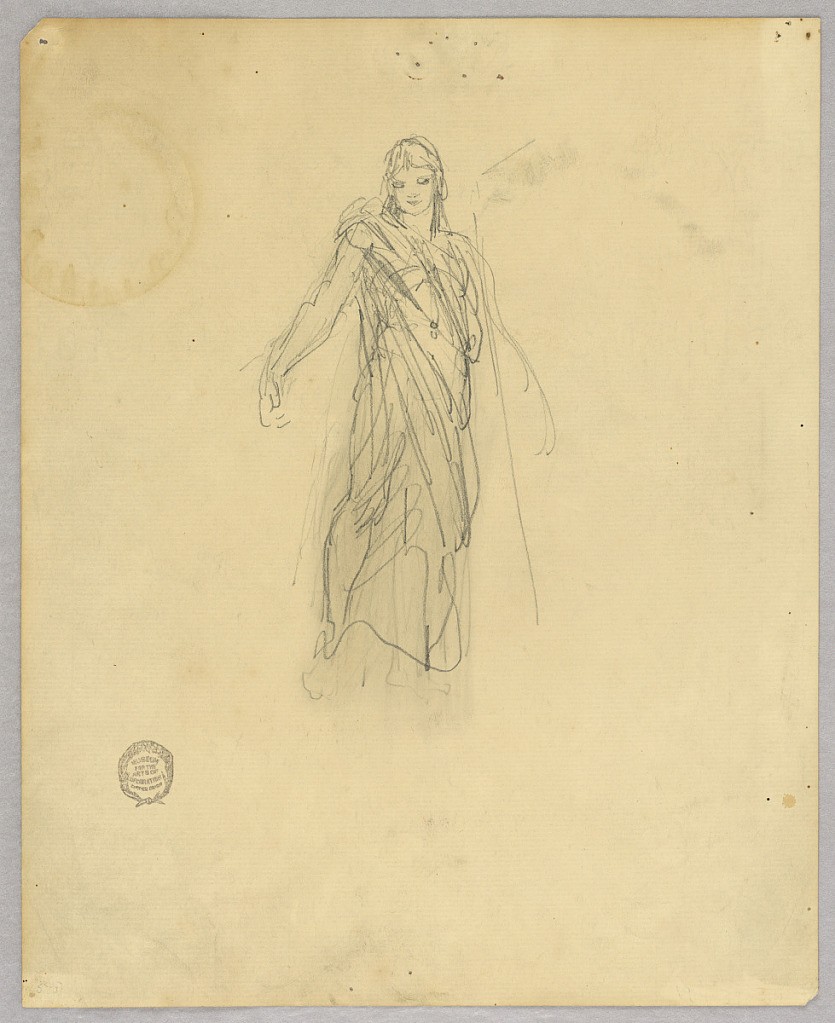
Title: Sketch for Central Figure in the Ascension
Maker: Francis Augustus Lathrop, American, 1849–1909
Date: ca. 1895
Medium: Graphite on laid paper
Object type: Drawing
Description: Standing figure facing frontally in sheer drapery; gaze directed downward.